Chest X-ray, PA view. Patient: 47 years old, sex M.
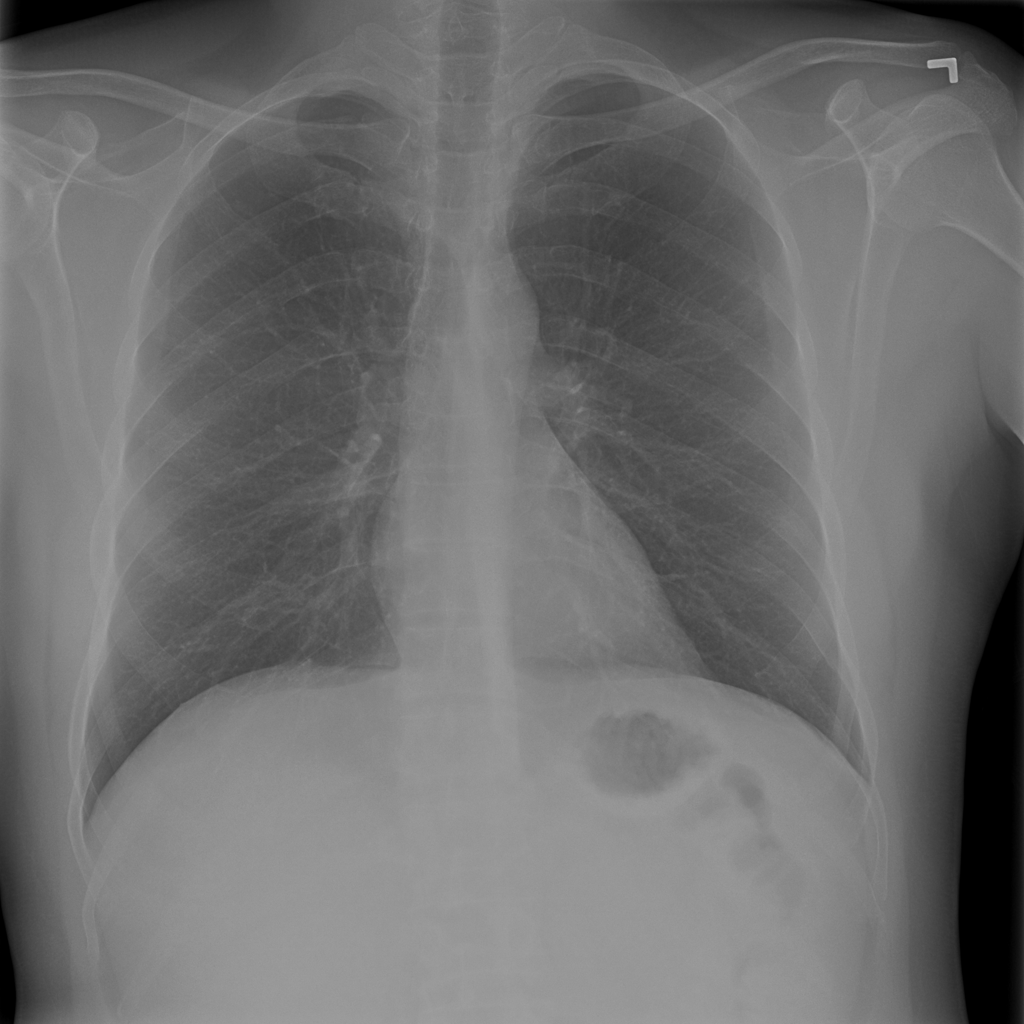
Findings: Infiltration